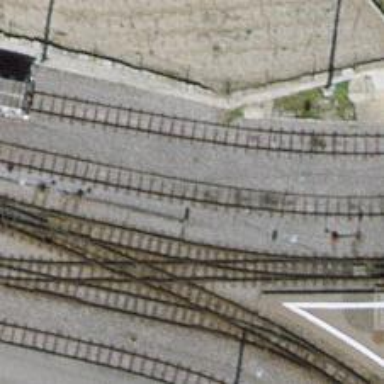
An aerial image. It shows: Narrow-gauge railway yard with one track. The yard is electrified with contact line.